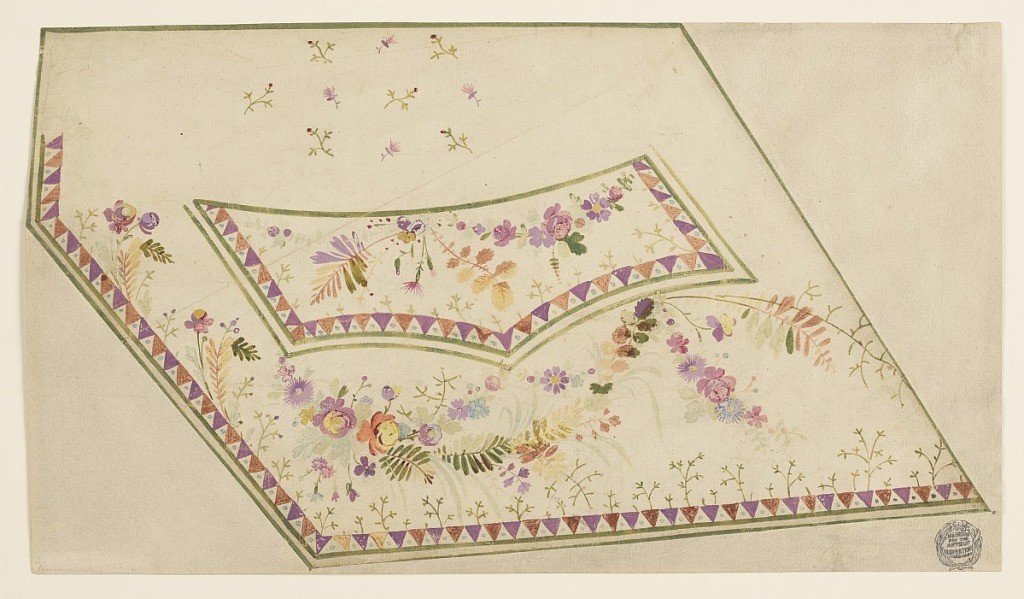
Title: Design for Embroidered Waistcoat
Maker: Mademoiselle Favel
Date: ca. 1785
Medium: Brush and gouache, watercolor on white laid paper
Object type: Drawing
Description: The pentagonal design similar to 1920-36-42. Green edges with strips of triangles along those of the waistcoat and the lateral and bottom ones of the flap of the pocket. Boughs rise from them. A plant and festoons decorate the flap, festoons the field beneath the pocket. The upper field is intended to show rows of boughs of different designs and directions in alternate horizontal rows.